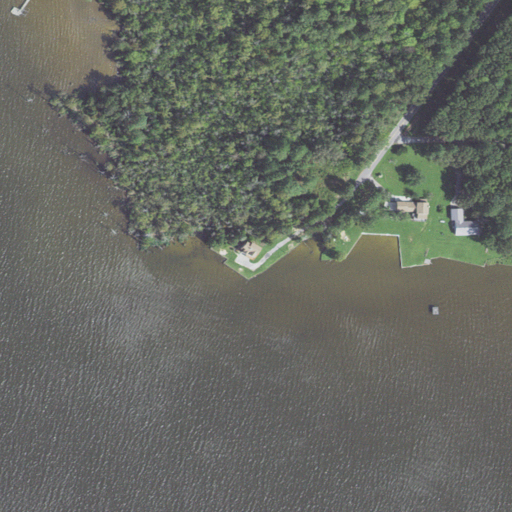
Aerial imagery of cape in North Carolina named Piney Point containing open water, woody wetlands, open development, low intensity development, herbaceous wetlands, pasture, evergreen forest, shrub, and mixed forest